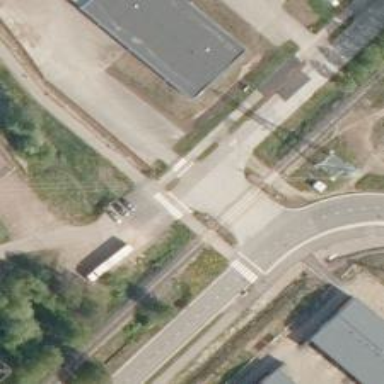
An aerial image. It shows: Railway crossing with lights and diagonal stripes.